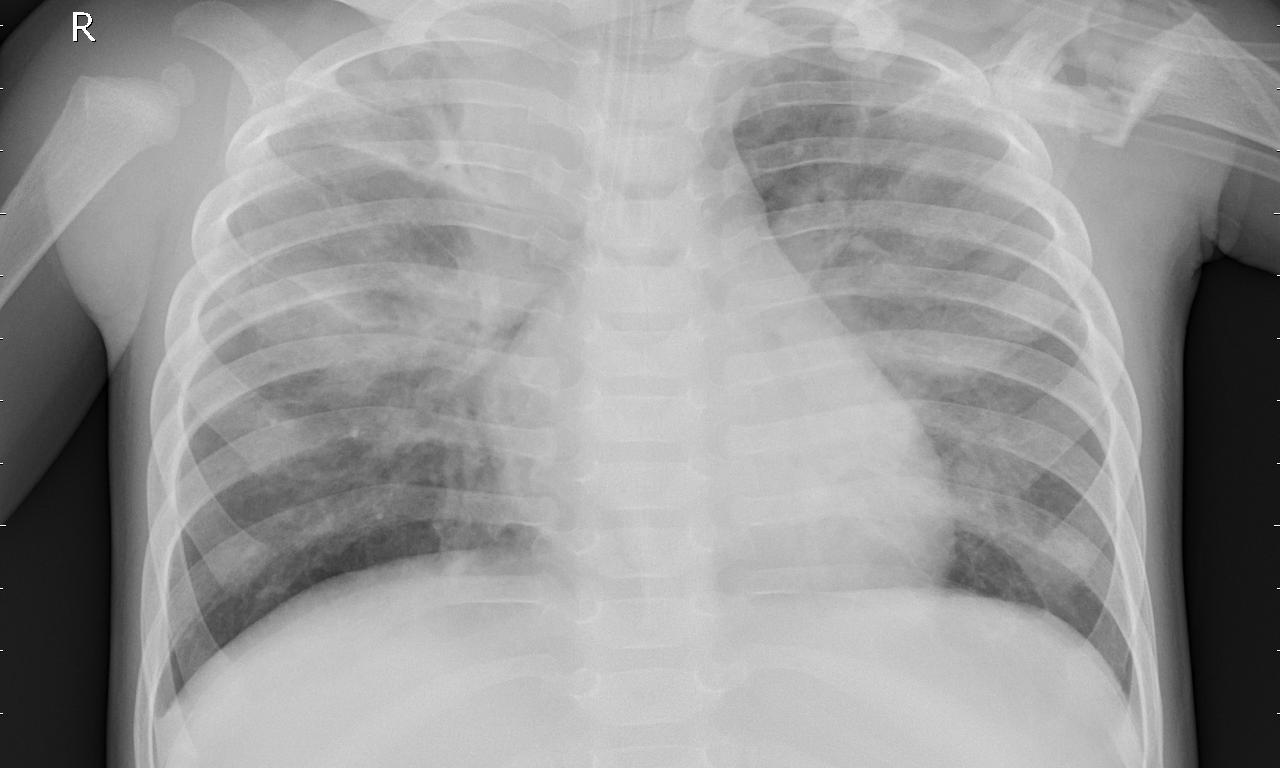
Diagnosis: PNEUMONIA